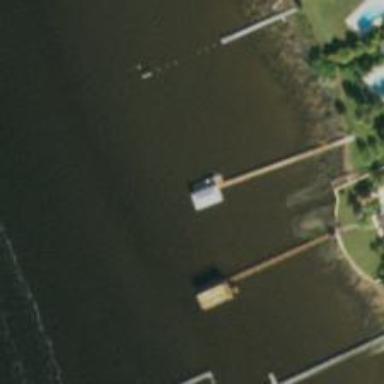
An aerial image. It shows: Man-made pier.